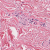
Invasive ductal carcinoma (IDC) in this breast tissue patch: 0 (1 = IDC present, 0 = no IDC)